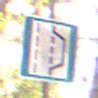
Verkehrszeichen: NothalteUndPannenbucht
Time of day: MorningAfternoon
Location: Outdoor (Nature)
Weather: Overcast
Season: Autumn
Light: Natural